Question: How can i resolve page breaker that occurring when redirect to rpt file .
sample,
'''
AWARDS:
[large space]
settled by:Jake
'''
Thanks
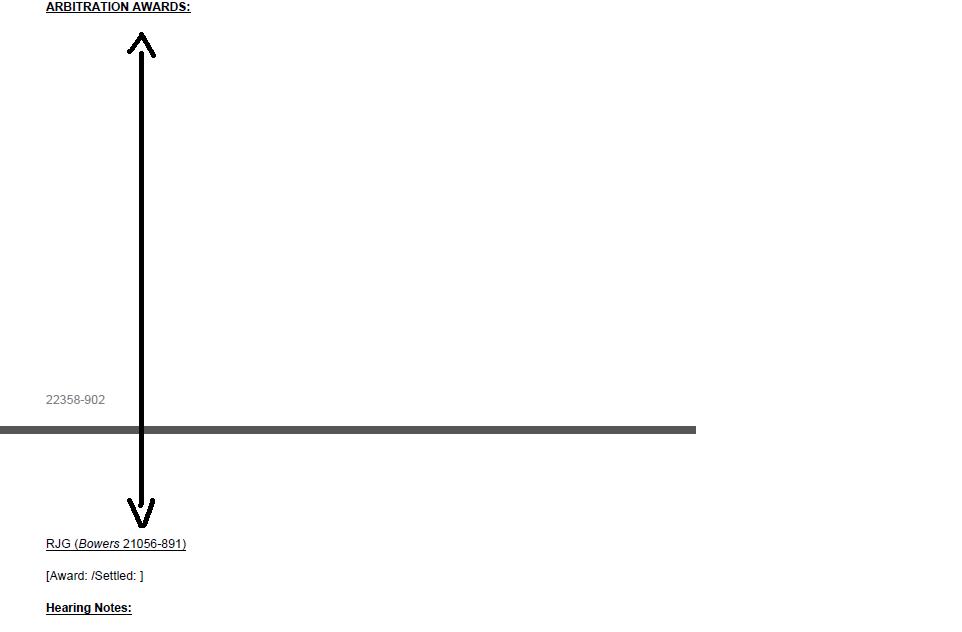
Answer: Try unchecking the textbox's "Keep Object Together" checkbox.